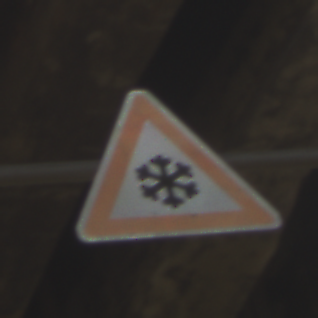
Verkehrszeichen: SchneeOderEisglaette
Umgebung: Roofed, Beach
Tageszeit: Midday
Wetter: Overcast
Licht: Natural
Jahreszeit: NotSpecified
Kontrast: LowContrast